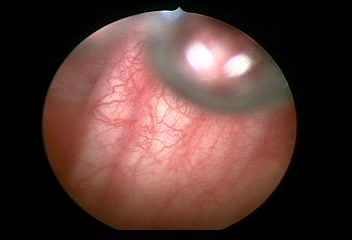
Modality: WLC
Class: Normal mucosa
Bladder cancer association: No